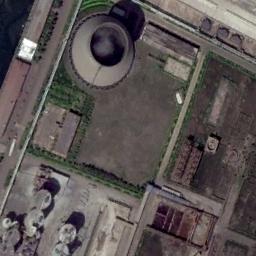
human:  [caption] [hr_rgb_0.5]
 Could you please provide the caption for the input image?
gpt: There are many buildings of different shapes next to the thermal power station .

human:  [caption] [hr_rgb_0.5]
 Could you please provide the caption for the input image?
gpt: The thermal power station is on the bare land next to some buildings .

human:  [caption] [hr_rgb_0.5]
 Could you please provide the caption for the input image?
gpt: There are four thermal power stations, and two of them on the left are emitting smoke .

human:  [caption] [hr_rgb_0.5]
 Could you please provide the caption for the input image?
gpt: Machine equipment in a thermal power station with a cooling tower .

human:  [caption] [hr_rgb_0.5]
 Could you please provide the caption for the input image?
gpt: There are some buildings and a chimney on the thermal power station .